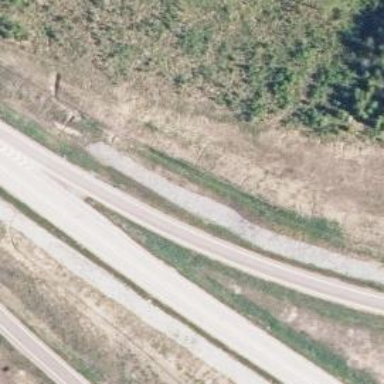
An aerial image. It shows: Asphalt road with trunk link designation. It is tertiary road with motor vehicles allowed.